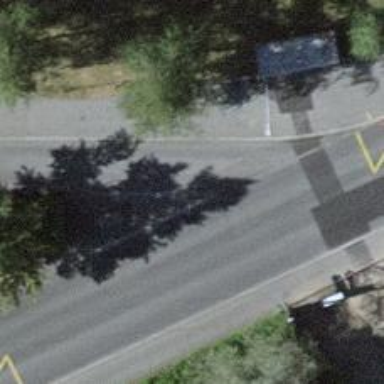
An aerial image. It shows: Kerb barrier.